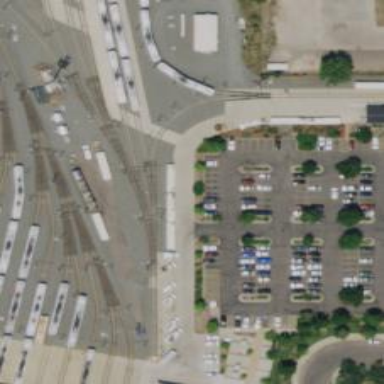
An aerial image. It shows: Light rail service yard with electrified contact lines.